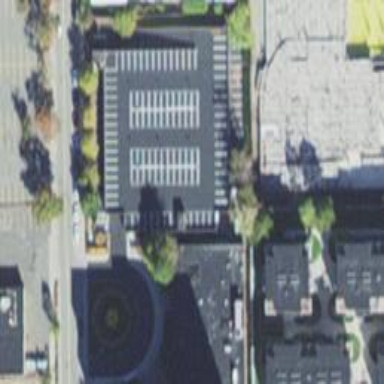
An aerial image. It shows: Multi-storey parking building with flat roof.